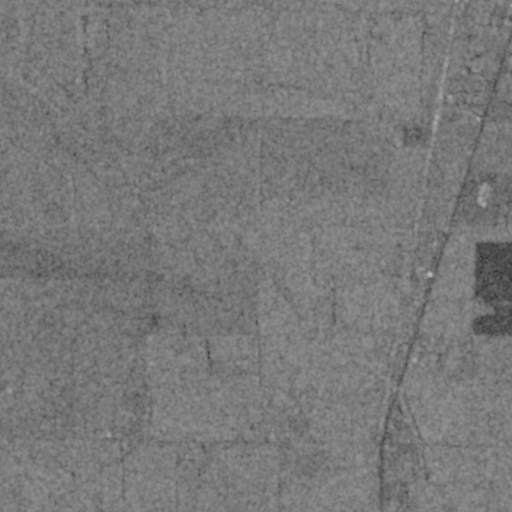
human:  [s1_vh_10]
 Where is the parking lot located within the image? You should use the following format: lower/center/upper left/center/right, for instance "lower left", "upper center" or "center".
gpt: The parking lot is located in the center right of the image.
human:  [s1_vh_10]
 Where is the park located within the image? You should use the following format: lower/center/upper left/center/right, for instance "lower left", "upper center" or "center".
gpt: There is no park in the image.

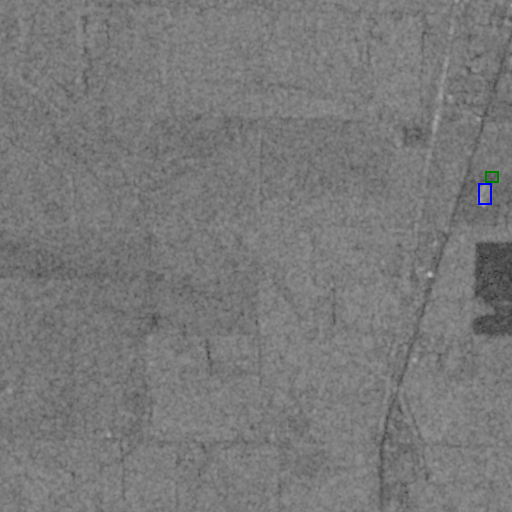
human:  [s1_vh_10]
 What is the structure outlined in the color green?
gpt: The structure outlined in green is a parking lot.
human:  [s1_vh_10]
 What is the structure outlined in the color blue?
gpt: The structure outlined in blue is a building.
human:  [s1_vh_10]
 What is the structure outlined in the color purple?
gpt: There is no purple outline.